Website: lowes
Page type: delivery-shipping
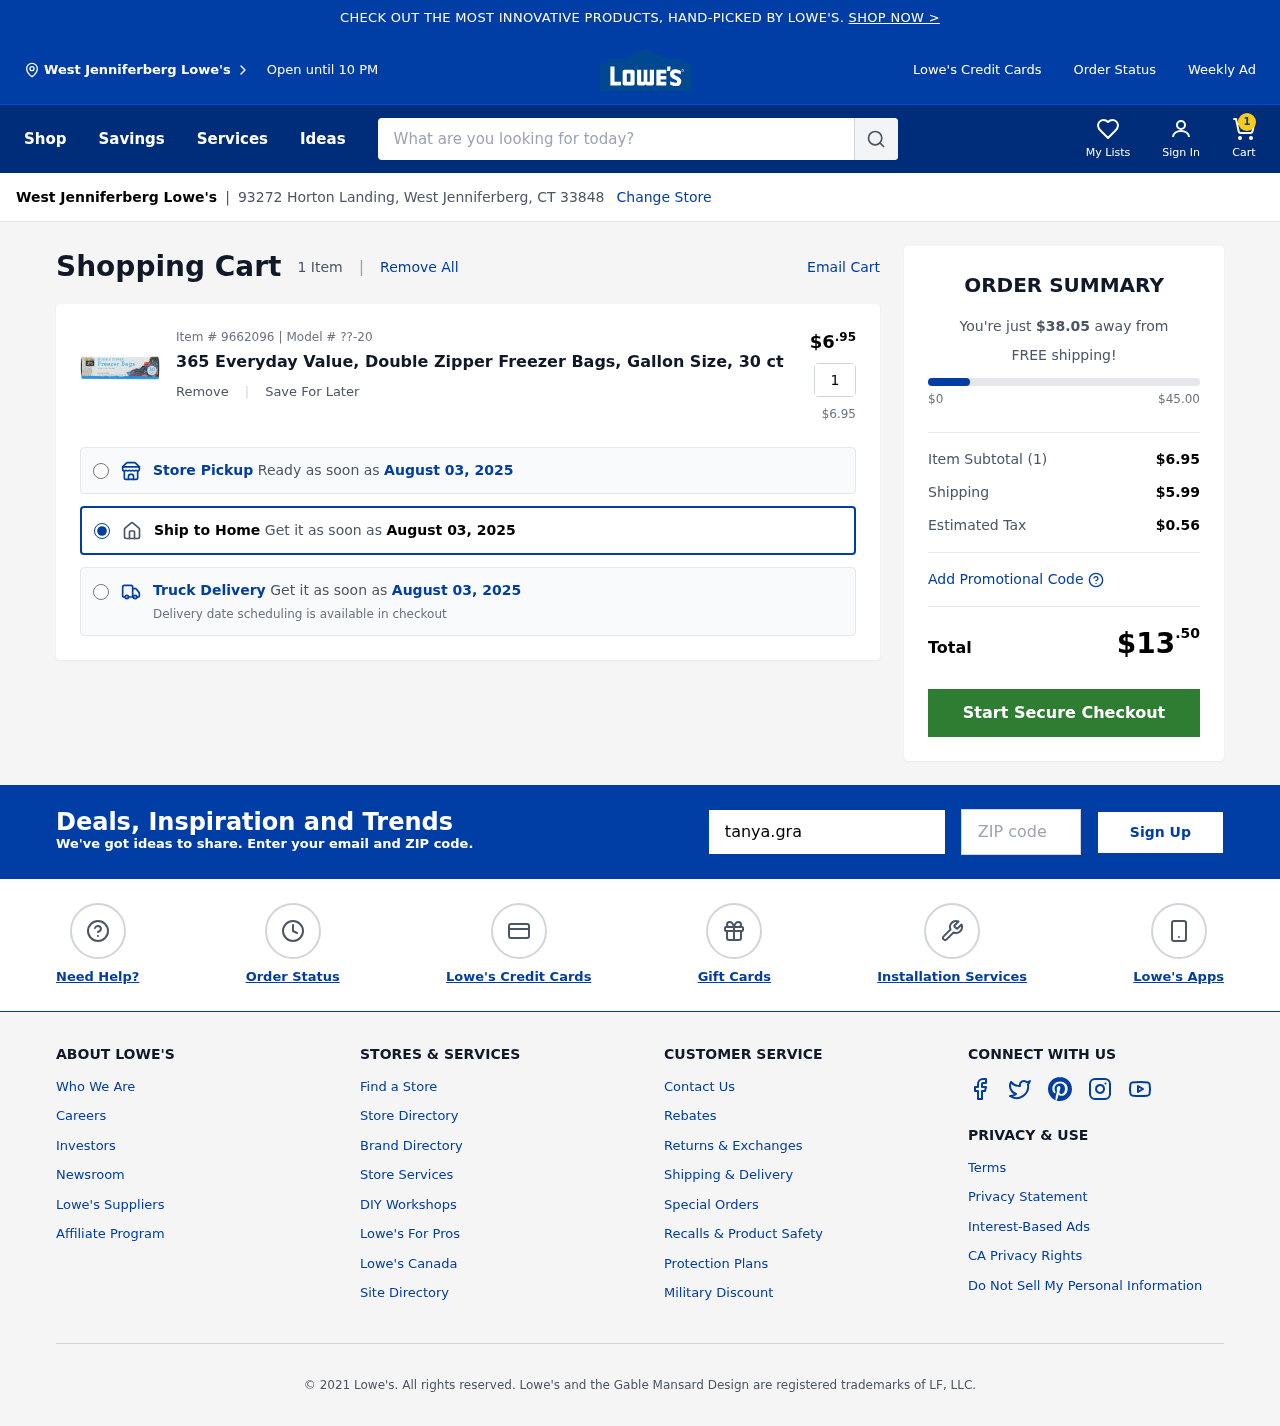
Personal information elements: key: PII_CITY
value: West Jenniferberg
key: PII_EMAIL
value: tanya.gray@gmail.com
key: PII_POSTCODE
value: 33848
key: PII_STREET
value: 93272 Horton Landing
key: PII_CITY2
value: West Jenniferberg
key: PII_CITY_STATE_ZIP
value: West Jenniferberg, CT 33848
Product elements: key: PRODUCT1_NAME
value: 365 Everyday Value, Double Zipper Freezer Bags, Gallon Size, 30 ct
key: PRODUCT1_PRICE
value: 6.95
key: PRODUCT1_QUANTITY
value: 1
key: PRODUCT1_MODEL
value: ??-20
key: PRODUCT1_PRICE2
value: $6.95
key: PRODUCT1_ITEM_NUMBER
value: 9662096
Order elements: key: ORDER_NUM_ITEMS
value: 1
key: ORDER_DELIVERY_DATE
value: August 03, 2025
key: ORDER_DELIVERY_DATE2
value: August 03, 2025
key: ORDER_DELIVERY_DATE3
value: August 03, 2025
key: AMOUNT_TO_FREE_SHIPPING
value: $38.05
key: ORDER_SUBTOTAL
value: $6.95
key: ORDER_SHIPPING_COST
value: $5.99
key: ORDER_TAX
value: $0.56
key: ORDER_TOTAL
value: $13.50
Search elements: key: HEADER_SEARCH
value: What are you looking for today?